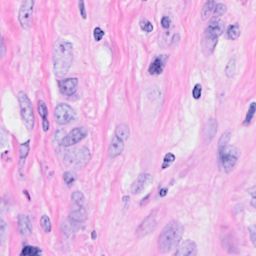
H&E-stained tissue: Breast